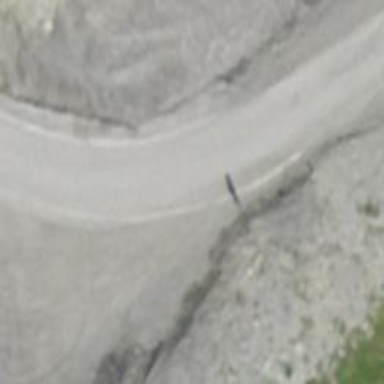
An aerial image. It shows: Asphalt road classified as tertiary.